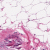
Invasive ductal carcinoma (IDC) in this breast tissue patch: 0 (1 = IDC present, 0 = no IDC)